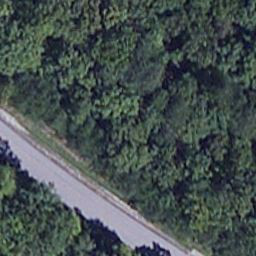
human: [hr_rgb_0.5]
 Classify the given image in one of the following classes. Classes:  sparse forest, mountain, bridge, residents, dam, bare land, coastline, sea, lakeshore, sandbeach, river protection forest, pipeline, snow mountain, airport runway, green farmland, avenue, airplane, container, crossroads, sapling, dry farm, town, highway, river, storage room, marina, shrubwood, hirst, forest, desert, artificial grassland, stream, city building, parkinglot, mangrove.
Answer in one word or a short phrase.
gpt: avenue